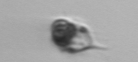
Label: Mesodinium